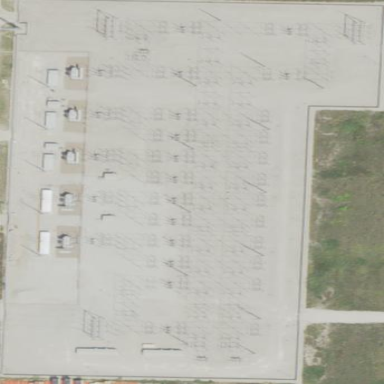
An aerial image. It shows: Industrial power substation surrounded by fence.